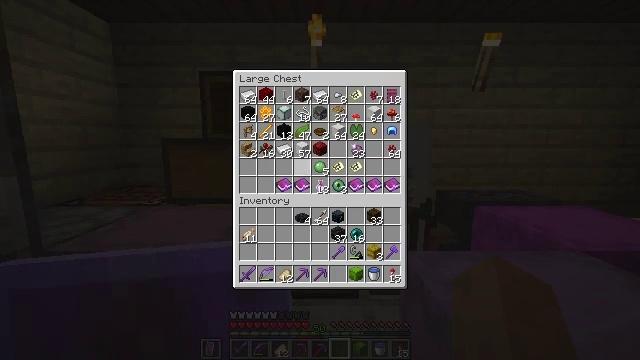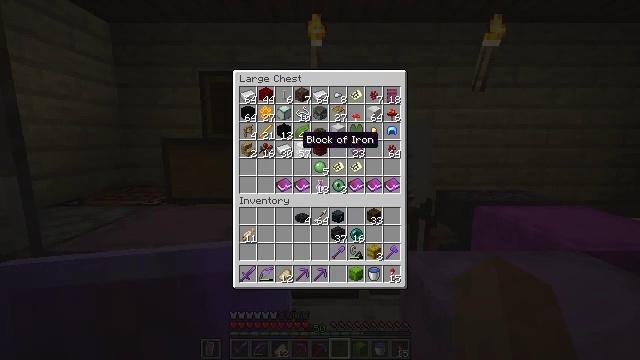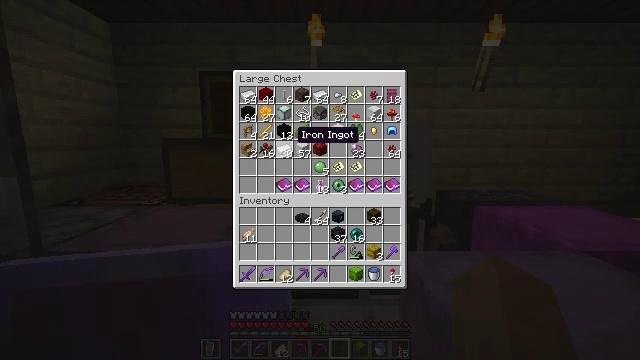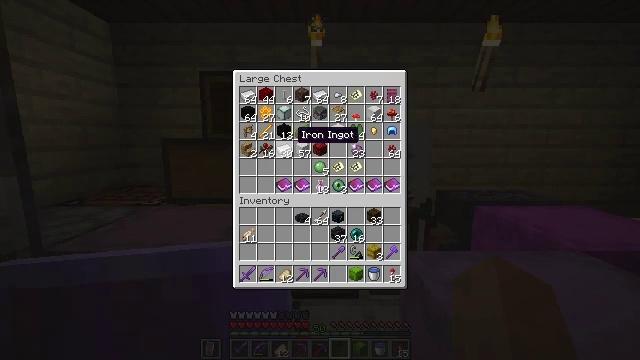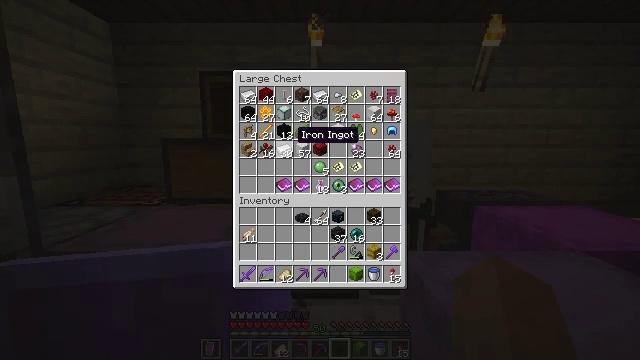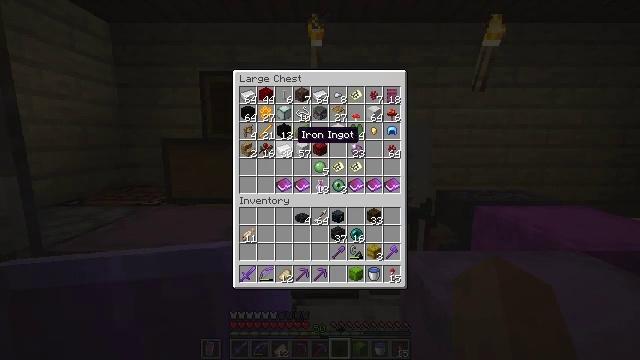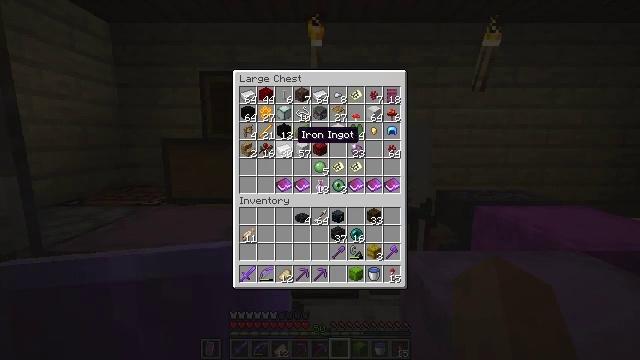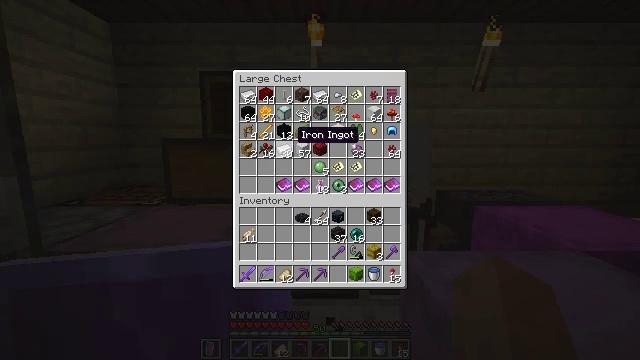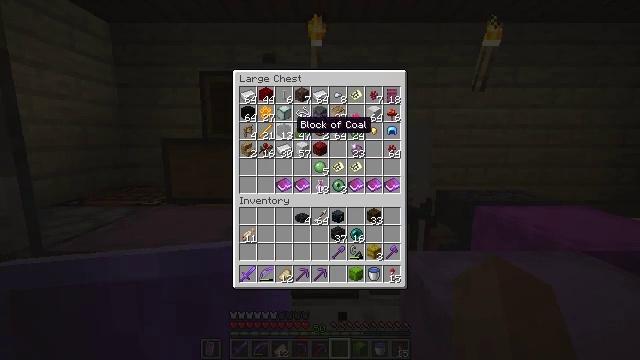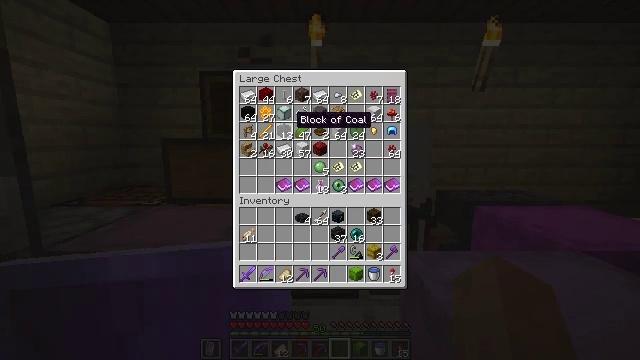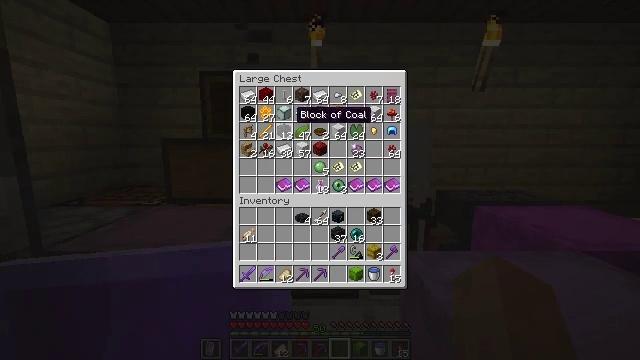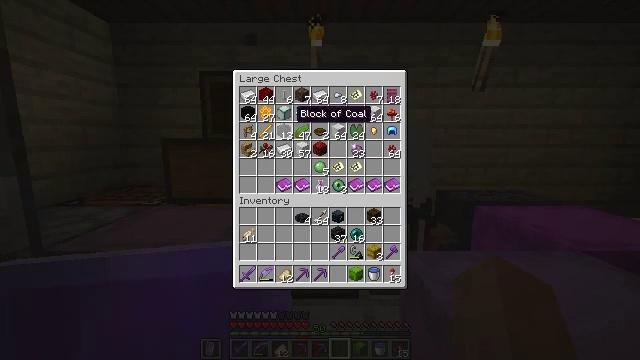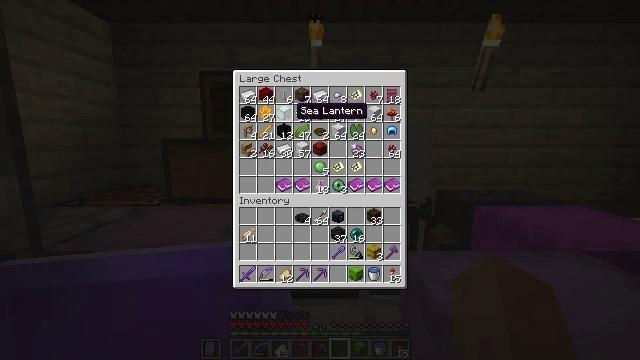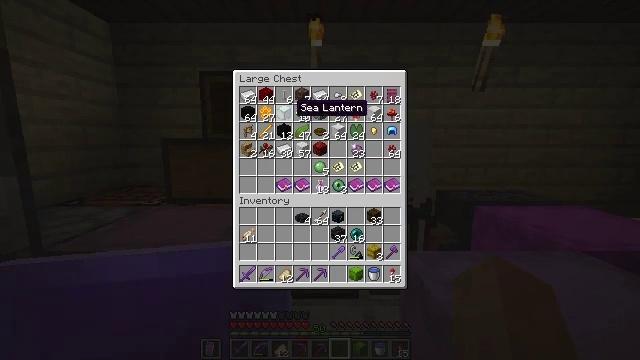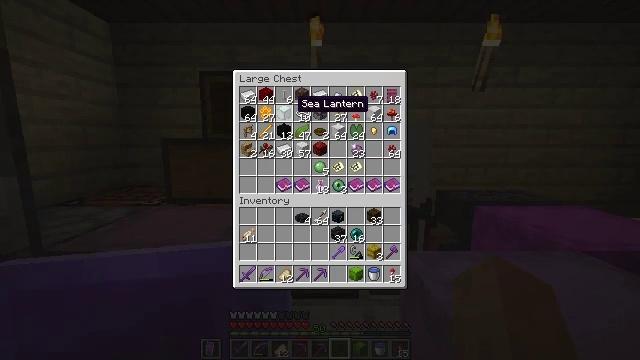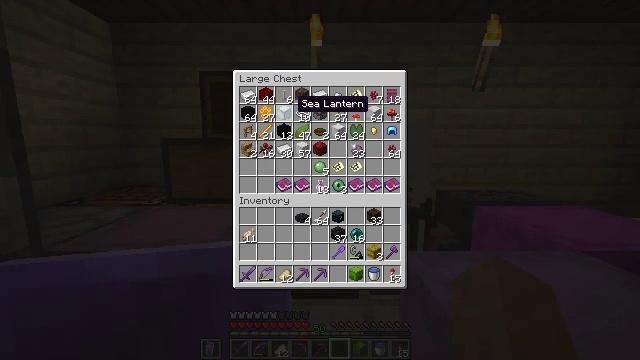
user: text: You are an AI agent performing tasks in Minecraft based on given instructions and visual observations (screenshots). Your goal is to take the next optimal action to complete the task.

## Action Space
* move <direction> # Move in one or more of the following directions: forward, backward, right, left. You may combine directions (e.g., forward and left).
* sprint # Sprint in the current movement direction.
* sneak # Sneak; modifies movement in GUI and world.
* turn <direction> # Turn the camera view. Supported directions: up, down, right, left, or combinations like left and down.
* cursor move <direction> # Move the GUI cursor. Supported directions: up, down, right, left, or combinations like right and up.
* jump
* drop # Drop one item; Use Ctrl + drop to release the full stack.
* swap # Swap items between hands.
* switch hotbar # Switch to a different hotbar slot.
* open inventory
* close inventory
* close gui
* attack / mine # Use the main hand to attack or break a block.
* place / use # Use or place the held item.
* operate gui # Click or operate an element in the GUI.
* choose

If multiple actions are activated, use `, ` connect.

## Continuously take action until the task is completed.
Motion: motion action
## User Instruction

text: Gather the shulker box for storage.
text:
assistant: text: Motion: turn left and up
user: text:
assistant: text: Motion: no_op
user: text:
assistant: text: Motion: no_op
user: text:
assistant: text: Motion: no_op
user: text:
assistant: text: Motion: no_op
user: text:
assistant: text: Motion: no_op
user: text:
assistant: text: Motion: no_op
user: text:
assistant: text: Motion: turn up
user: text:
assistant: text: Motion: no_op
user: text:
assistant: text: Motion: no_op
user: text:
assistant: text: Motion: no_op
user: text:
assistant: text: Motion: no_op
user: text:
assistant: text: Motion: no_op
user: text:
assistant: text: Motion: no_op
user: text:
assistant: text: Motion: no_op
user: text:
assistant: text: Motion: no_op
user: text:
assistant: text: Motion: no_op
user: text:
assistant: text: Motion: no_op
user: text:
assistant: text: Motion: no_op
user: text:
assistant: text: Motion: no_op
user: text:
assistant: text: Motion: no_op
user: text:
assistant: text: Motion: no_op
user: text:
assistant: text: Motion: no_op
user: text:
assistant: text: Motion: no_op
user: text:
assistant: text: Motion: no_op
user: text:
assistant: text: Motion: no_op
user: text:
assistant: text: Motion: no_op
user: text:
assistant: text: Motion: no_op
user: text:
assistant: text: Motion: no_op
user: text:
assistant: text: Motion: no_op